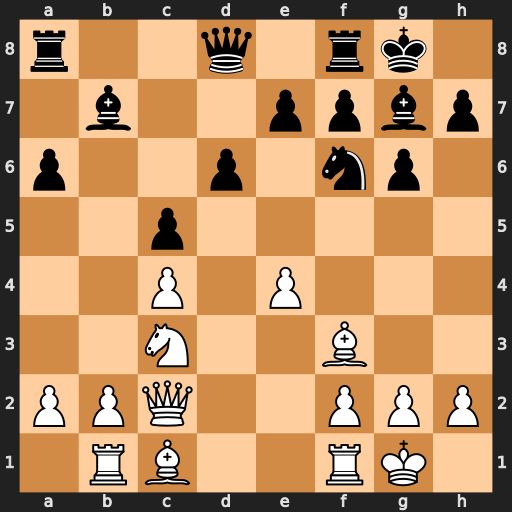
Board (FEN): r2q1rk1/1b2ppbp/p2p1np1/2p5/2P1P3/2N2B2/PPQ2PPP/1RB2RK1
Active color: w
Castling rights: -
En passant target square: -
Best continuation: e5 Bxf3 exf6 Bxf6 gxf3